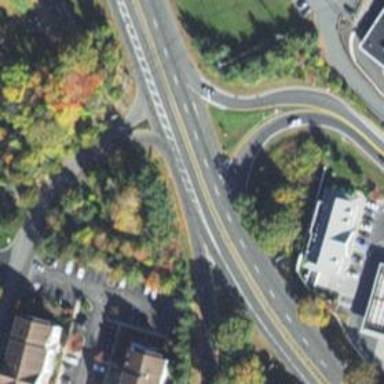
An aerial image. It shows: Trunk link highway.